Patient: sex F, age 80
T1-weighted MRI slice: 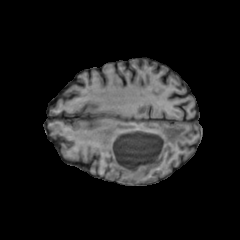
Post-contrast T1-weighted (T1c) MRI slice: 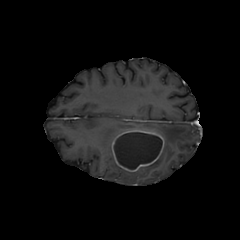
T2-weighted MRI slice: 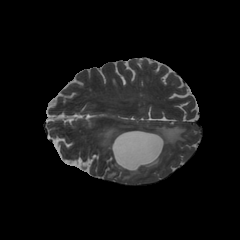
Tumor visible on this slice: yes
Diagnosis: Glioblastoma, IDH-wildtype
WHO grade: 4